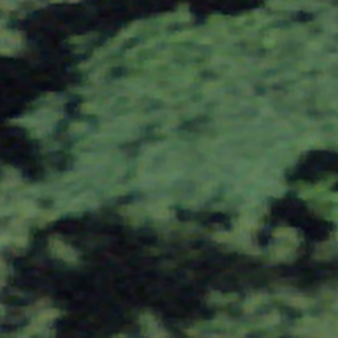
Label: other